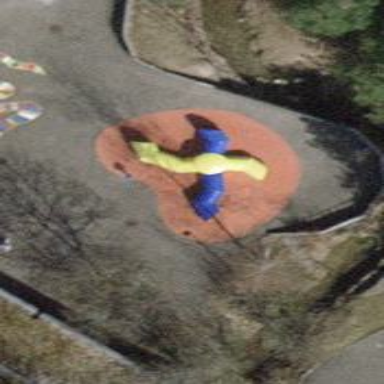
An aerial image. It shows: Playground structure.